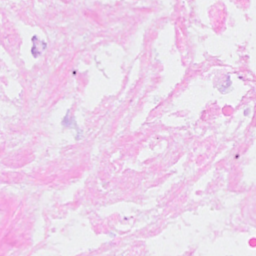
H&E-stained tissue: Breast